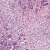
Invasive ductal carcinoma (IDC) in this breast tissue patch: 1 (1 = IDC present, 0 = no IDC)